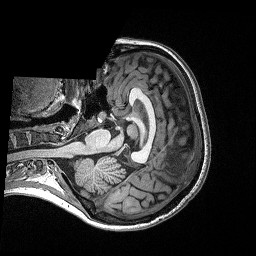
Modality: T1w
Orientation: axial
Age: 22
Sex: female
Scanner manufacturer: siemens
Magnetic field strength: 3 T
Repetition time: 2.4 s
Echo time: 0.03 s